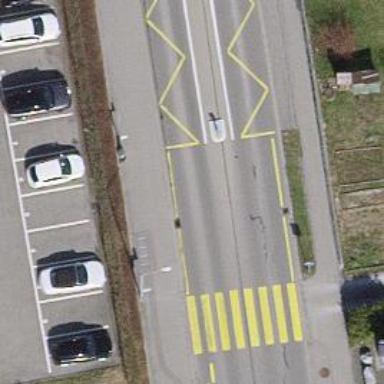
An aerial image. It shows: Bus stop with designated stop position for public transport.